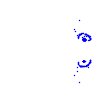
Particle: kaon